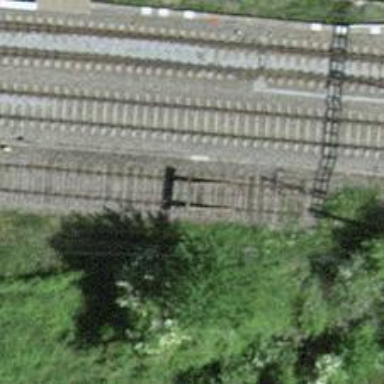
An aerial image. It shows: Railway buffer stop.